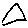
Label: triangle